Question: We have a requirement to restrict the users from creating connections to contacts.
So I am looking for Jscript code to filter the record2id lookup of the connection entity to allow all entities except 'Contact'.
Is there a way we can acheive thsi using Jscript ?

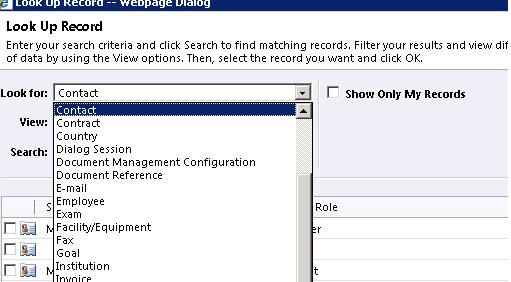
Answer: I don't think that this kind of scripting would be supported (would appreciate to see a supported script to do that) and sticking to supported solutions may be a good idea especially because of UR12 (the script to remove the contact from that list may work in IE but not in other browsers, therefore letting the user to create a connection to a contact). Furthermore, any user with a little more knowledge of Javascript and debugging would be able to bypass such script and still allow a connection to a contact to be created.
Have you considered an alternate solution such as a pre-validation plugin? You could validate the entity and throw an exception with a meaningful message to the user and that would work regardless of script / browser and would be fully supported.
Cheers